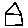
Label: house